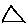
Label: triangle